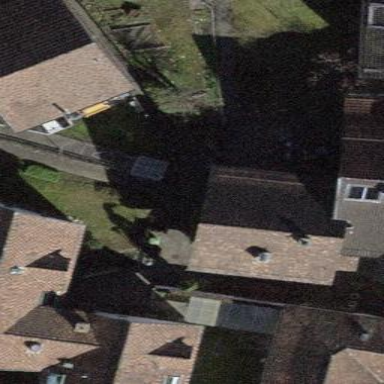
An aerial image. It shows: Terrace building.